Question: Run-on question following <URL> problem setting axis widths in gbm.plot; I'm now using plot.gbm directly and don't seem to be able to remove the y axis label, which seems to be set within the plot.gbm function code.
'''
png(filename="name.png",width=4*480, height=4*480, units="px", pointsize=80, bg="white", res=NA, family="", type="cairo-png")
par(mar=c(2.6,2,0.4,0.5), fig=c(0,1,0.1,1), las=1, lwd=8, bty="n", mgp=c(1.6,0.5,0))
plot.gbm(my_gbm_model,1,return.grid=FALSE, write.title=F,lwd=8, ylab=F, axes=F, ylabel=FALSE, ylabel="")
axis(1, lwd.ticks=8, lwd=8, labels=FALSE)
axis(2, lwd.ticks=8, lwd=8, labels=NA, ylab=FALSE,ylabel=FALSE)
dev.off()
'''
Result:

The y axis label is still there despite all my atempts to remove it through 'par' and 'plot' and 'axis'. I could try burrowing into the function and changing this (and similar) lines:
'''
print(stripplot(X1 ~ temp | X2 * X3, data = X.new,
xlab = x$var.names[i.var[i[1]]],
ylab = paste("f(", paste(x$var.names[i.var[1:3]], collapse = ","), ")", sep = ""),
...))
'''
...but <URL>. Any thoughts why this might be working? Simply that the function overrides the setting?
Reproducibility:
'''
#core data csv: https://drive.google.com/file/d/0B6LsdZetdypkWnBJVDJ5U3l4UFU
#(I've tried to make these data reproducible before and I can't work out how to do so)
library(dismo)
samples <- read.csv("data.csv", header = TRUE, row.names=NULL)
my_gbm_model <- gbm.step(data=samples, gbm.x=1:6, gbm.y=7, family = "bernoulli",
tree.complexity = 2, learning.rate = 0.01, bag.fraction = 0.5)
'''
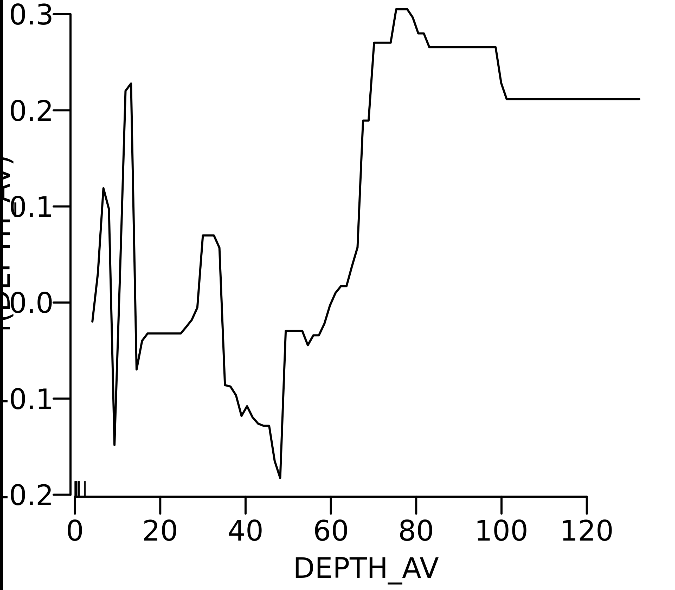
Answer: The problem is that 'plot.gbm' just isn't a very R-like function. Since anyone can submit a package to CRAN it's not required that they follow traditional R patterns and that looks like what happened here. If you step though 'plot.gbm' with your sample data, you see that ultimately the plotting is done with
'''
plot(X$X1, X$y, type = "l", xlab = x$var.names[i.var], ylab = ylabel)
'''
and the 'ylabel' is set immediately before with no option to disable it. The authors simply provided no standard way to suppress the 'ylab' for this particular plotting function.
In this case the easiest way might just be to reduce the left margin so the label prints off the plot. Seems like
'''
par("mar"=c(5,2.2,4,2)+.1, fig=c(0,1,0.1,1), las=1, lwd=8, bty="n")
plot.gbm(my_gbm_model,1,return.grid=FALSE, write.title=F,lwd=8, ylab="", axes=F)
axis(1, lwd.ticks=8, lwd=8, labels=FALSE)
axis(2, lwd.ticks=8, lwd=8, labels=FALSE)
'''